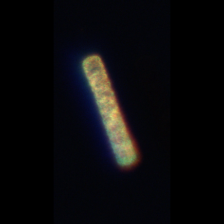
Taxon: Lauderia_Hemiaulus
Group: Diatoms